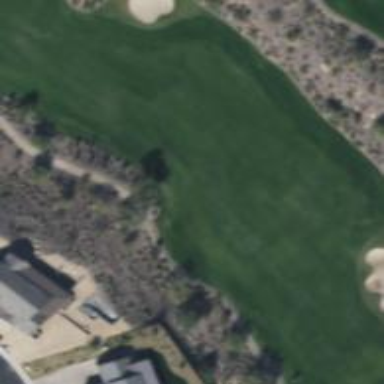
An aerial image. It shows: Golf hole.